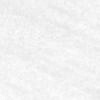
Label: change